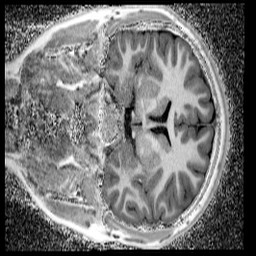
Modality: UNIT1_denoised
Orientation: coronal
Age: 11
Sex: female
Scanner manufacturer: siemens
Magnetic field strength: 3 T
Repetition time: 4 s
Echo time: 0.00299 s